Aerial crown-view tile of a tropical tree (Barro Colorado Island, Panama), acquired 20250915:
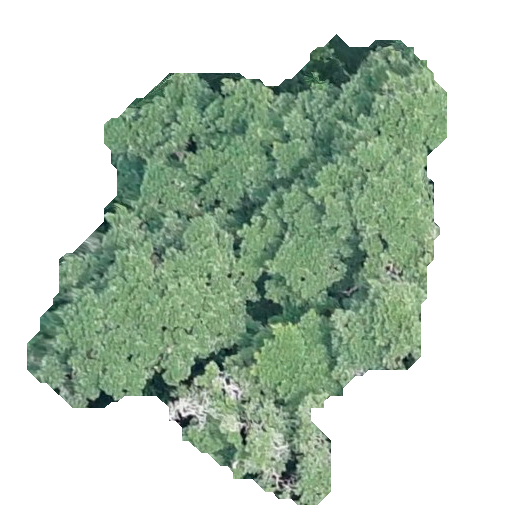
Species: Ficus insipida
GBIF accepted scientific name: Ficus insipida
Crown area: 178.873 m²